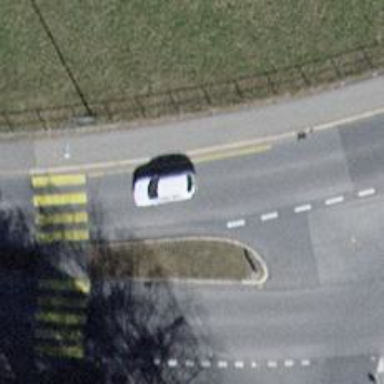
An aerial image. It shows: Marked crossing on the road with clear markings.